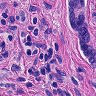
Metastatic tissue present: yes